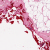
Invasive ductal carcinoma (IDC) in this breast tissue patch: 0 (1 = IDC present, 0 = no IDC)